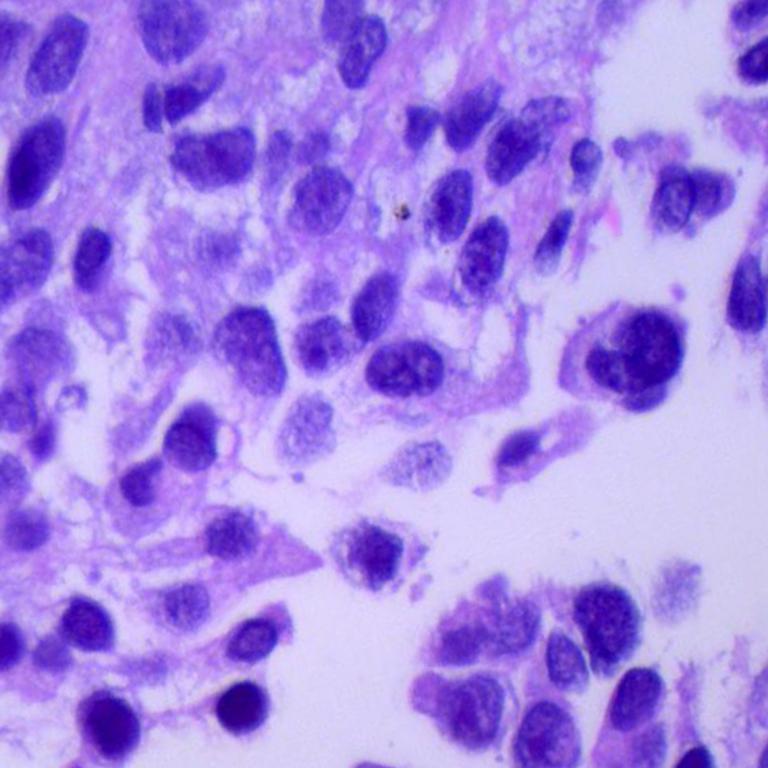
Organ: lung
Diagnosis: adenocarcinomas